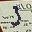
Label: 3